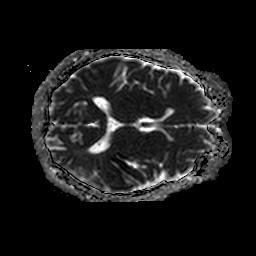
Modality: ADC
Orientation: axial
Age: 52
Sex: male
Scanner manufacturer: philips
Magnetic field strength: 1.5 T
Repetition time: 5.156 s
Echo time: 0.07764 s